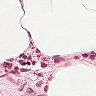
Metastatic tissue present: no